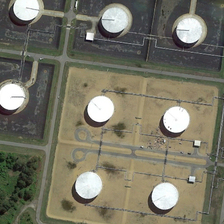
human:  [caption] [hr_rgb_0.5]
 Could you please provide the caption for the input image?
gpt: there are several square of black or yellow with a cylinder white storage tank with pipes on each of them .

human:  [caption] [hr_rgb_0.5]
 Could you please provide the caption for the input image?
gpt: four white columnar tanks are in the four pieces of square land next to a l sahped land combined by four pieces of black square land everyone of which has a columnar in it .

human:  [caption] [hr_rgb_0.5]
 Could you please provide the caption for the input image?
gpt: there are several square of black or yellow with a cylinder white storage tank with pipes on each of them .

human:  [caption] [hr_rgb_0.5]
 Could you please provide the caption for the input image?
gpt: eight white storage tanks are linked together with pipes .

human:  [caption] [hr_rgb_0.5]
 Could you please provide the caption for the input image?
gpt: eight white storage tanks are near some green trees .